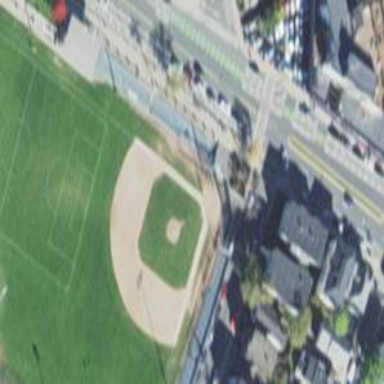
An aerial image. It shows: Baseball pitch with sandy surface for leisure and sports activities.